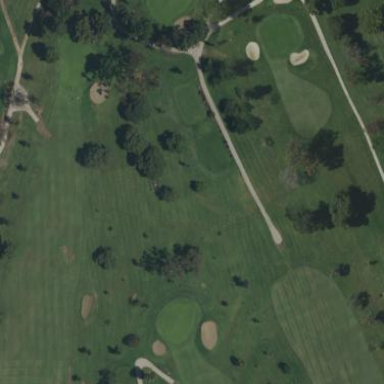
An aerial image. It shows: Golf fairway in the image.